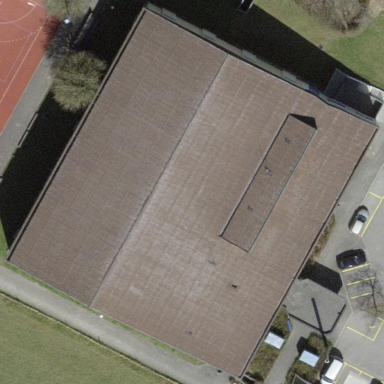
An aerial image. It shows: Sports centre in the leisure land.